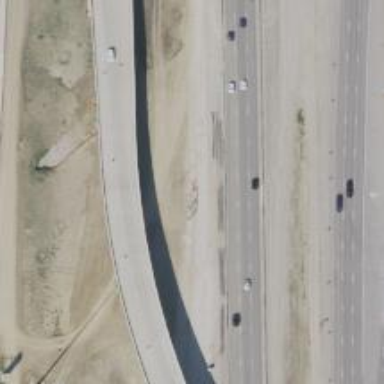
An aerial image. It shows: Bridge over motorway.